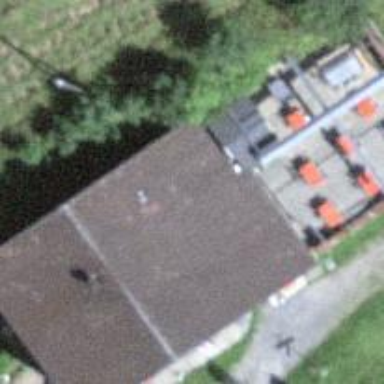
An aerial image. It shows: Restaurant.